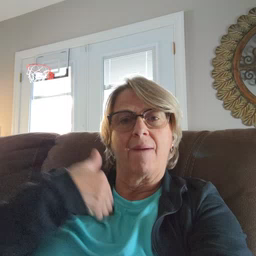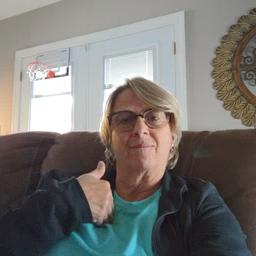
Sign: have